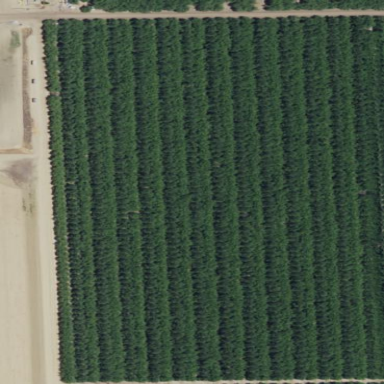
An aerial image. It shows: Almond orchard with rows of almond trees.